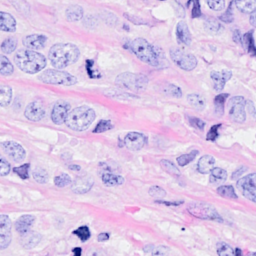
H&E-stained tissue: Breast